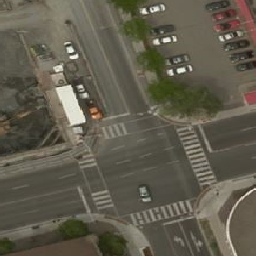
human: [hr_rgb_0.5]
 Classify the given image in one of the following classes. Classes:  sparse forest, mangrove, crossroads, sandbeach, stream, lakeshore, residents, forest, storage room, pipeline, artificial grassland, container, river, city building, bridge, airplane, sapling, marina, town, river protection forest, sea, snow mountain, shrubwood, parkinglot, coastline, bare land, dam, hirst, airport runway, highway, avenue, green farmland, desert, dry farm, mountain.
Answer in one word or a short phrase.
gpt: crossroads